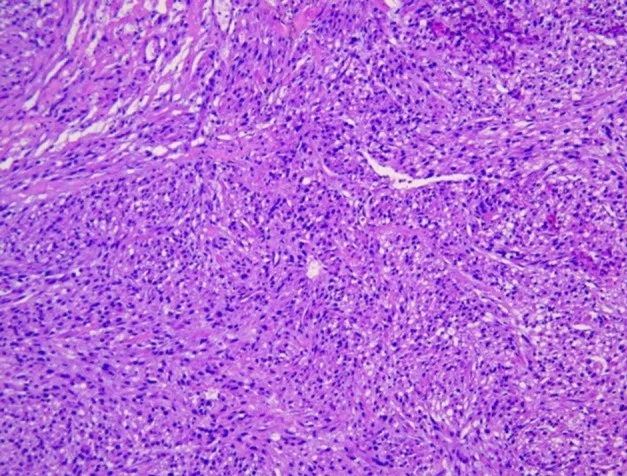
The metastasis of inferior vena cava sarcoma in lung.
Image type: pathology (h&e)